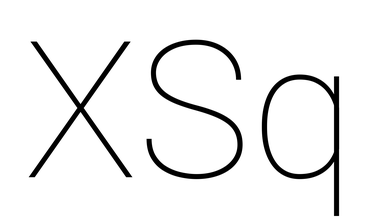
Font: Roboto_Thin